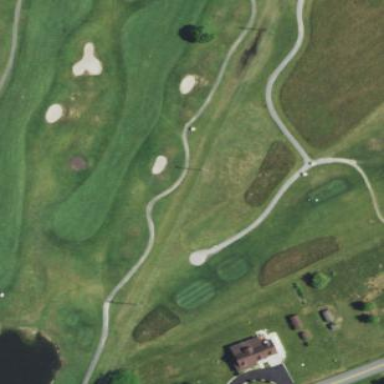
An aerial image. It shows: Golf fairway surrounded by grass.